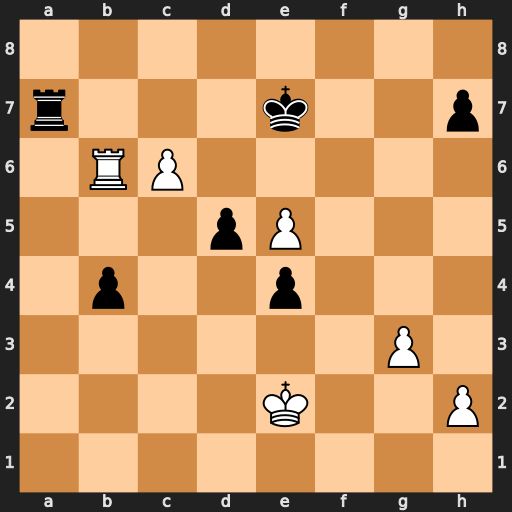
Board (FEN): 8/r3k2p/1RP5/3pP3/1p2p3/6P1/4K2P/8
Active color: w
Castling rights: -
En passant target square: -
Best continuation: Rb7+ Rxb7 cxb7